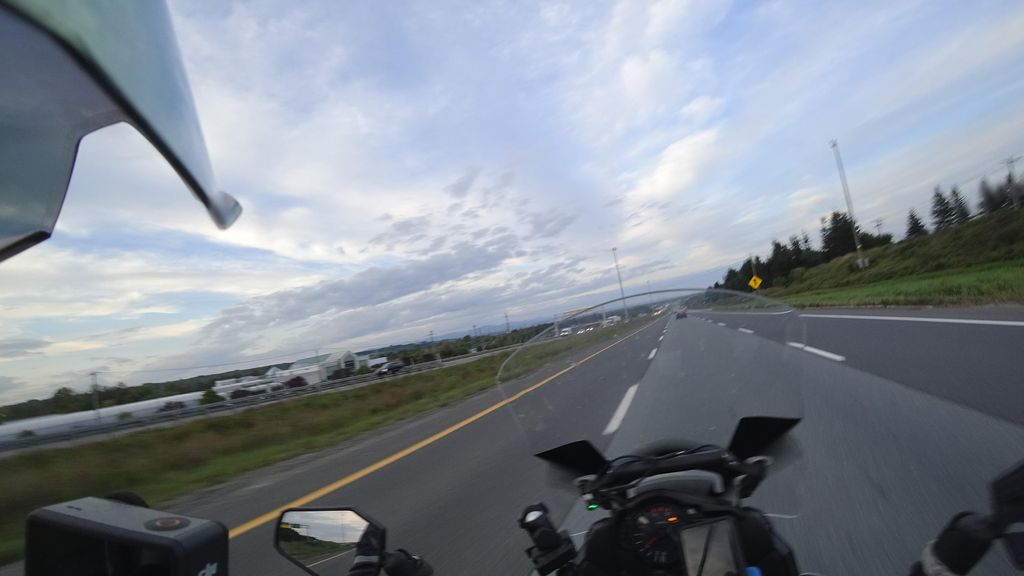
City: quebec_city